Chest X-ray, PA view. Patient: 25 years old, sex M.
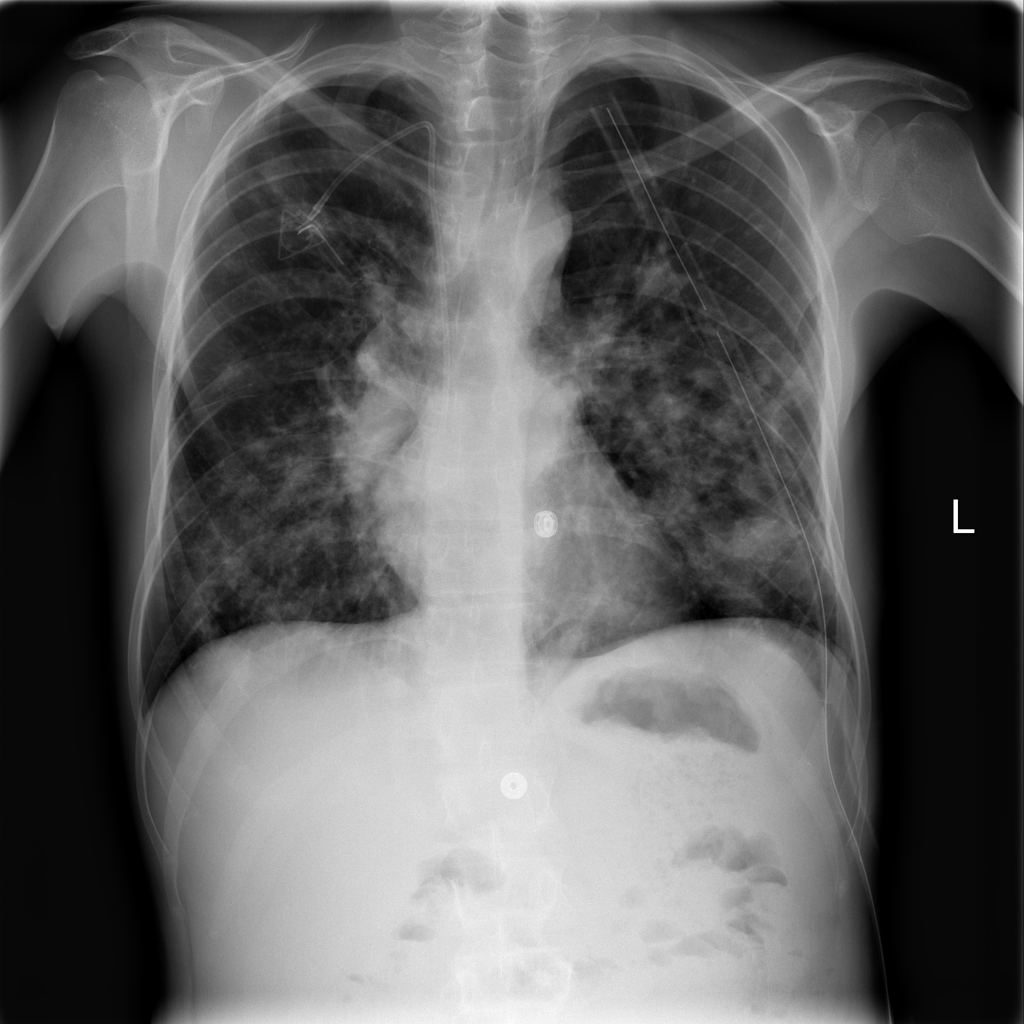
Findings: Infiltration, Nodule